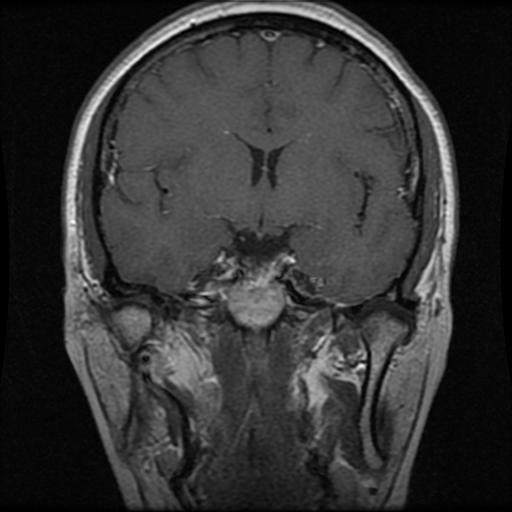
Label: pituitary